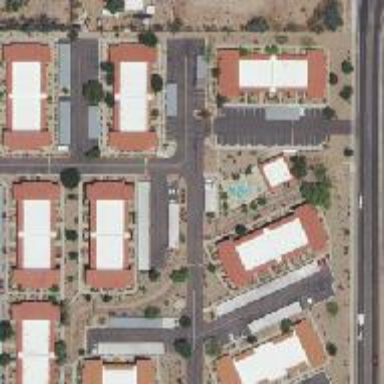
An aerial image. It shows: Residential area with apartments.